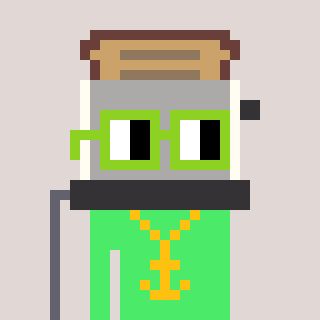
a pixel art character with square light green glasses, a toaster-shaped head and a teal-colored body on a warm background